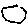
Label: circle